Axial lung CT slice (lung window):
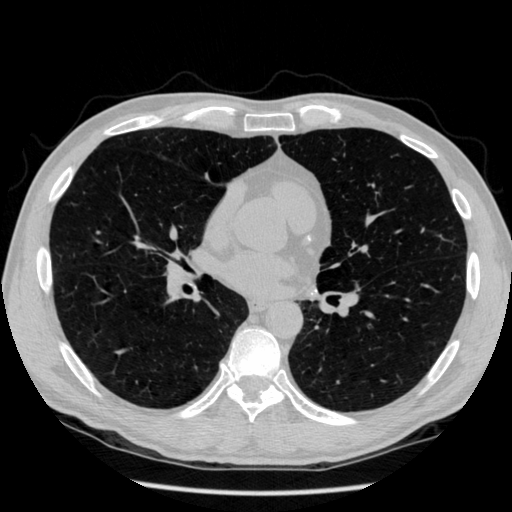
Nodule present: no